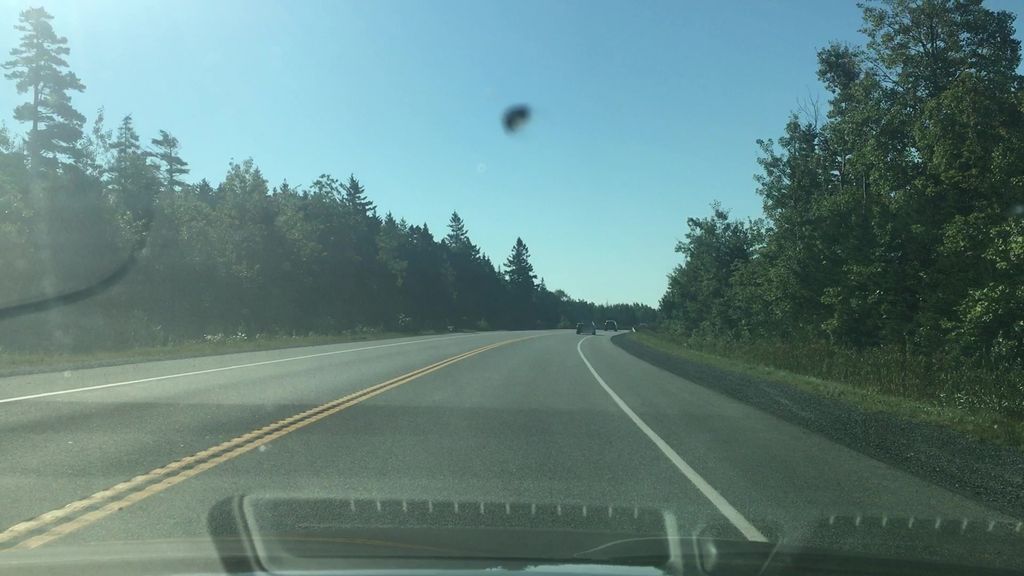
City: halifax